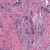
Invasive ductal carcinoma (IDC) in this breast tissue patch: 1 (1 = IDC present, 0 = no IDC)